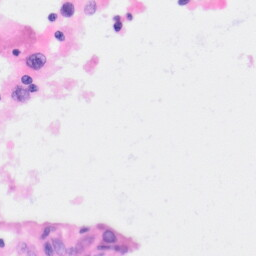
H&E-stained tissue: Kidney